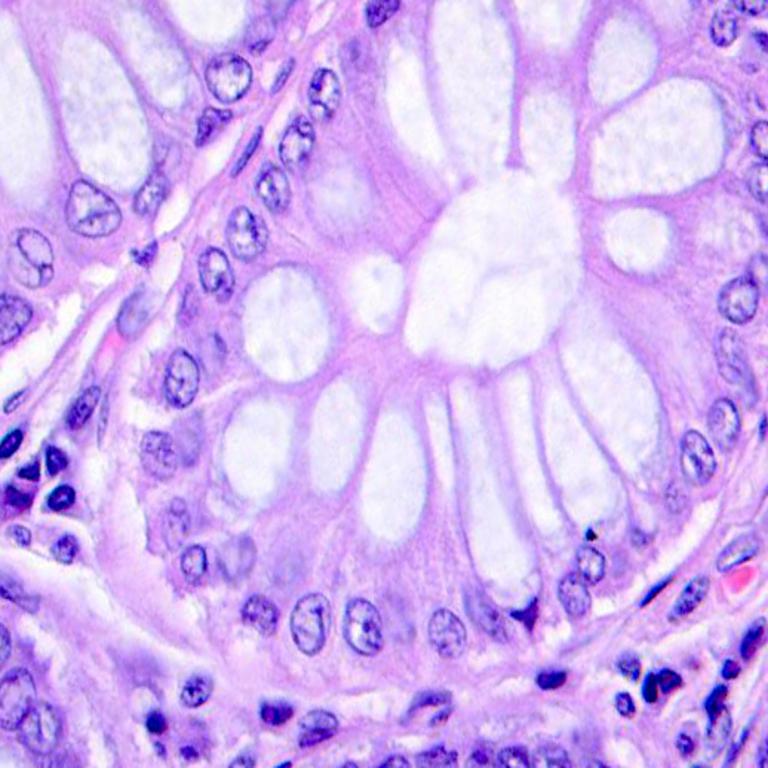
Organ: colon
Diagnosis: benign